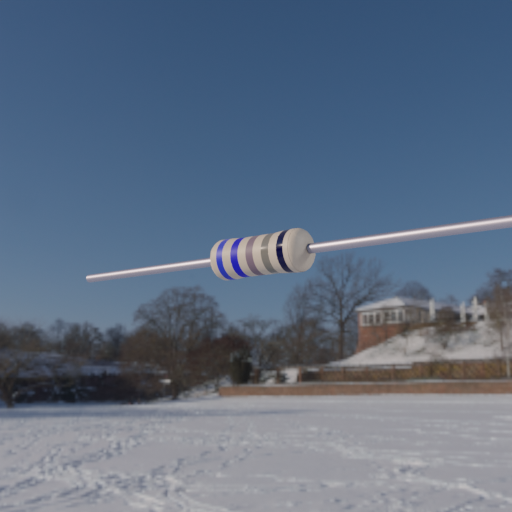
Resistor colour bands (in order): blue, blue, gray, gray, black